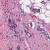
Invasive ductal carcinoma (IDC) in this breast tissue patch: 1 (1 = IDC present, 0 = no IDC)